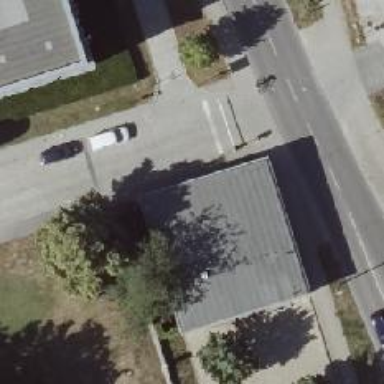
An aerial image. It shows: Service road with sidewalks on both sides.